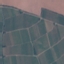
Label: PermanentCrop